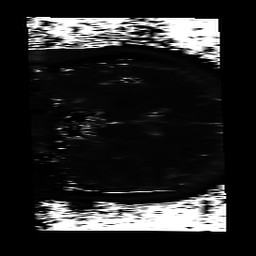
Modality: T2map
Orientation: coronal
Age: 13
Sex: female
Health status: ill